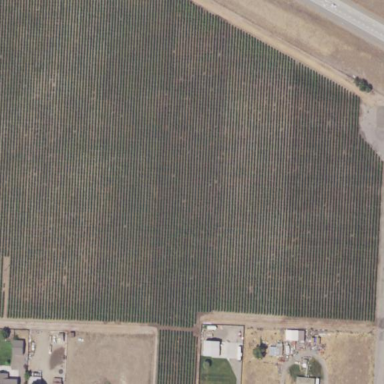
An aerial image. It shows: Vineyard with grape crops.